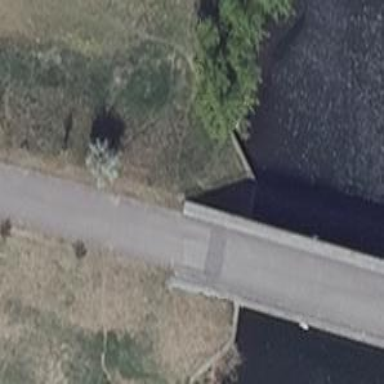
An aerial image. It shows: Paved track with bridge. The track has grade1 paved surface and is built on embankment.